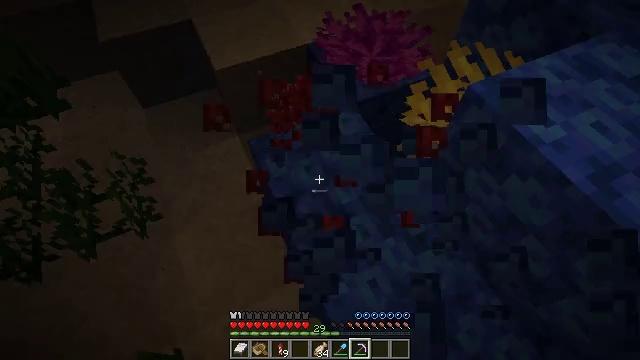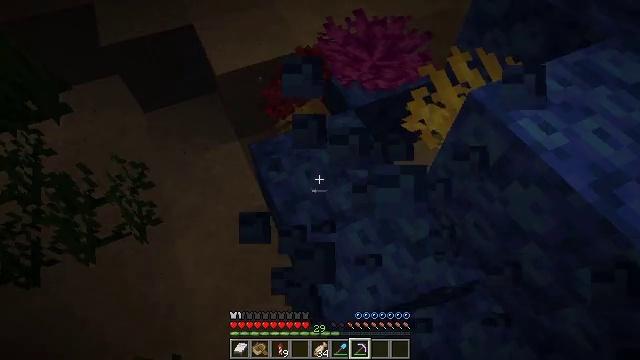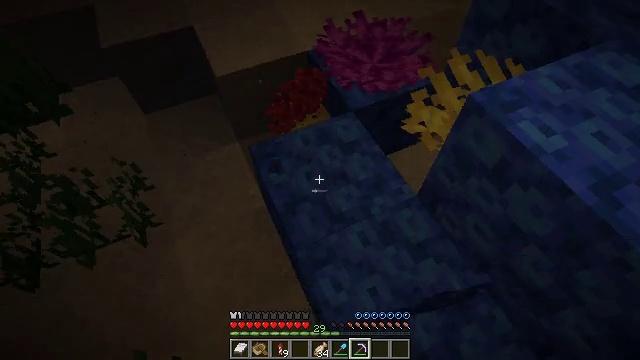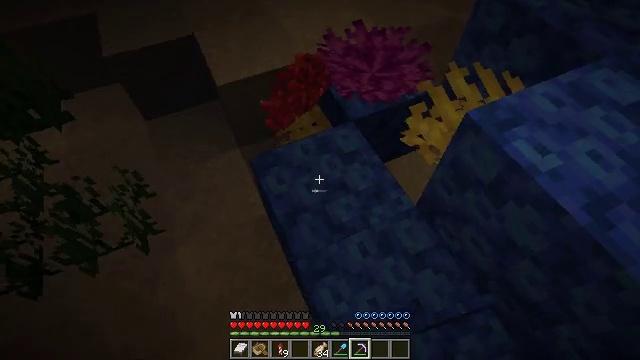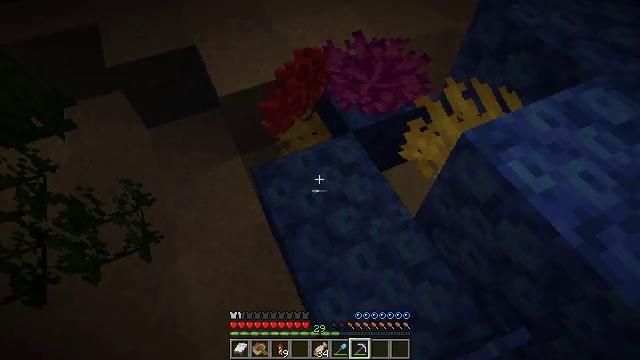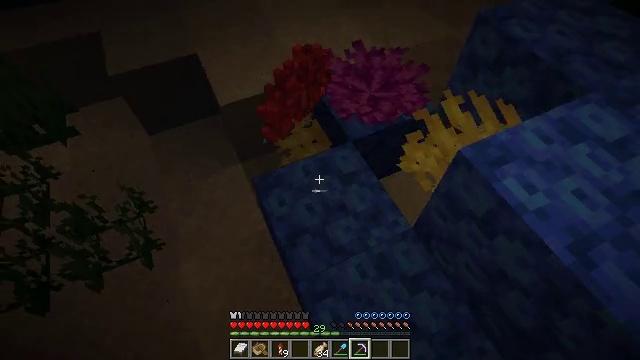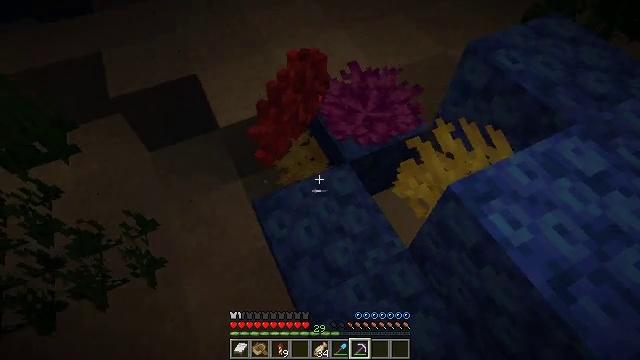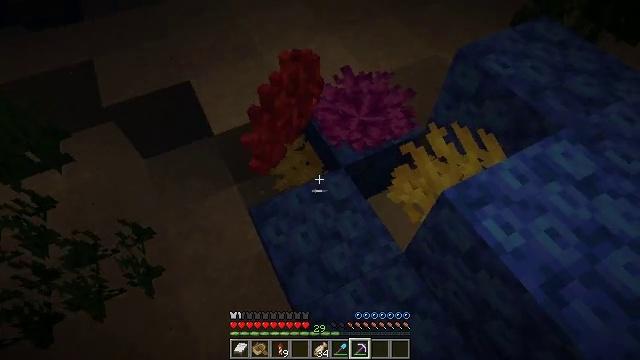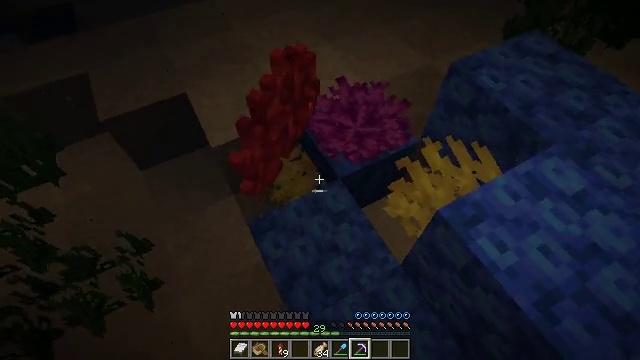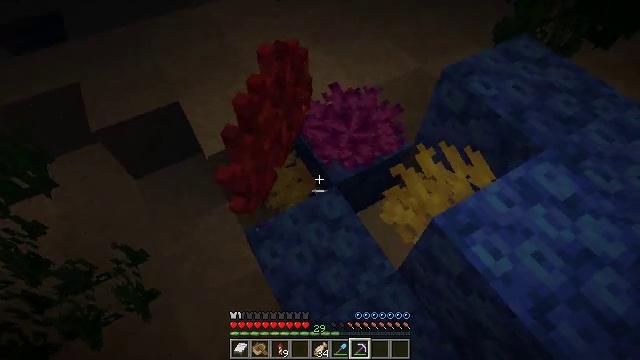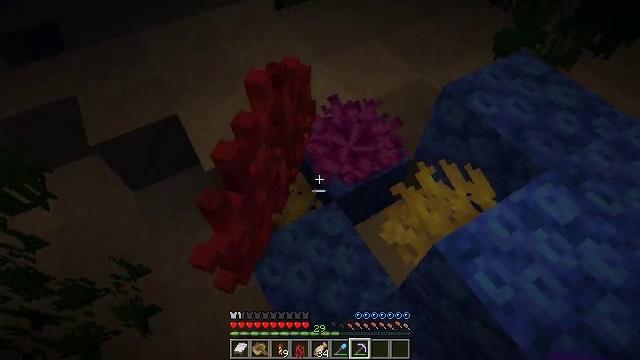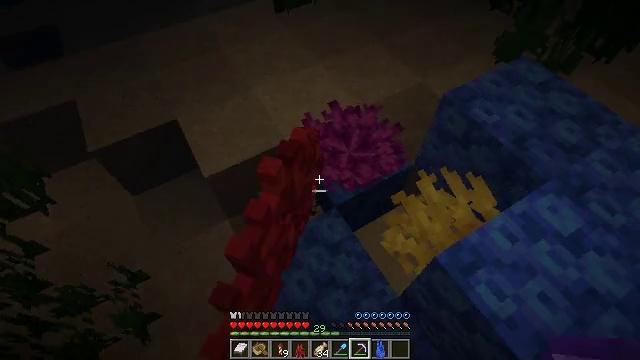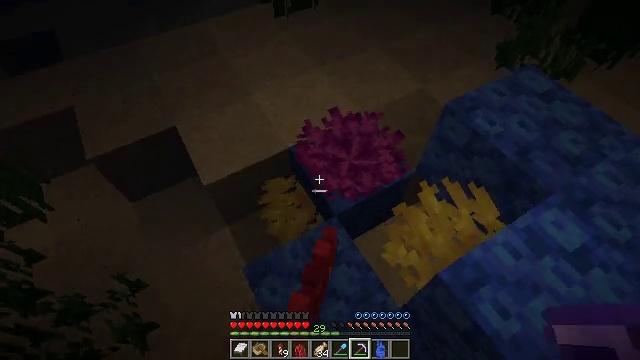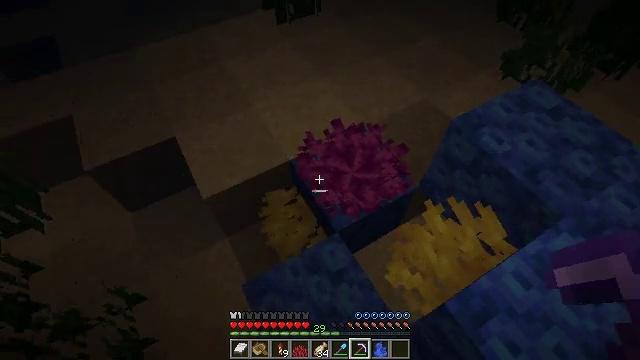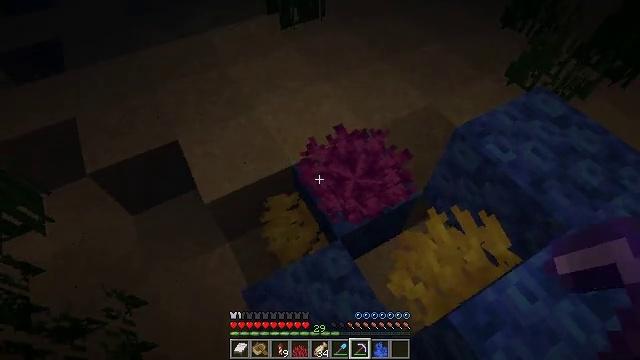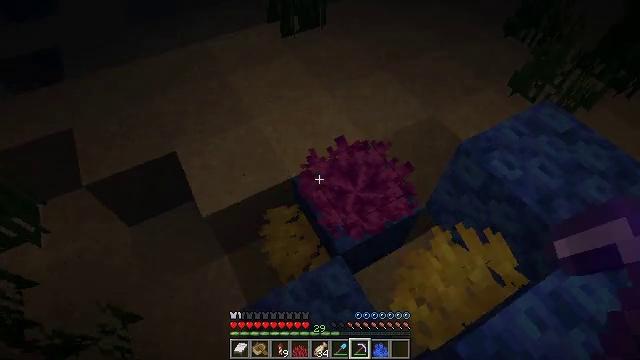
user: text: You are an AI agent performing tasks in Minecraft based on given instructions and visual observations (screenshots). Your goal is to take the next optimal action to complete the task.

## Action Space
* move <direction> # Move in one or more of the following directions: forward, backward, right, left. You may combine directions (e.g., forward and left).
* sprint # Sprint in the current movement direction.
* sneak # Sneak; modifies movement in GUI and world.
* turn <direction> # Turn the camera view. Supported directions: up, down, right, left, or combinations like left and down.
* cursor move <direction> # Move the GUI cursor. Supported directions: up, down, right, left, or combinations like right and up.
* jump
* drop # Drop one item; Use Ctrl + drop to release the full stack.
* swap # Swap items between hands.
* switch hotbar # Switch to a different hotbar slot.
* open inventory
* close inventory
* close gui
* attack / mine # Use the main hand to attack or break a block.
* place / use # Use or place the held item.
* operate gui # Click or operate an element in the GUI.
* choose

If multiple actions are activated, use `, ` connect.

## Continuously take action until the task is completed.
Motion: motion action
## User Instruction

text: Attack the fire coral wall fan to collect it.
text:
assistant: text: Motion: move forward, jump
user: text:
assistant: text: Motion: move forward, jump
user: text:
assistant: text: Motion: move forward, jump
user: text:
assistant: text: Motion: move forward, jump
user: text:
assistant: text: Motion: move forward, jump
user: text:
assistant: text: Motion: move forward, jump
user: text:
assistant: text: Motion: move forward, turn right
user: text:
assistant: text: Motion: move forward, turn right
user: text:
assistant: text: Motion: move forward, turn right
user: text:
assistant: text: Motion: move forward
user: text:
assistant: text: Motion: move forward
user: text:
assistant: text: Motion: move forward
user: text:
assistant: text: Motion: move forward
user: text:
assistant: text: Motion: move forward
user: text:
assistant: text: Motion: move forward
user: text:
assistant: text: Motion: move forward
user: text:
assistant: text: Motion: move forward
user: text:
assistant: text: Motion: move forward, turn right
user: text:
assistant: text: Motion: move forward, turn right
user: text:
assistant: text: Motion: move forward, turn right
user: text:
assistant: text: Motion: move forward, turn right
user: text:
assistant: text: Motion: move forward, turn right and up
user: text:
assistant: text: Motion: turn right and up
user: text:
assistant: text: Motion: turn right and up
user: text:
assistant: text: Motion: no_op
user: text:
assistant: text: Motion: no_op
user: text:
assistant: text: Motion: no_op
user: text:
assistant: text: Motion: no_op
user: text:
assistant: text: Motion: no_op
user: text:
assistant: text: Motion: open inventory